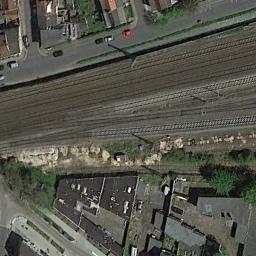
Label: railway